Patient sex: F
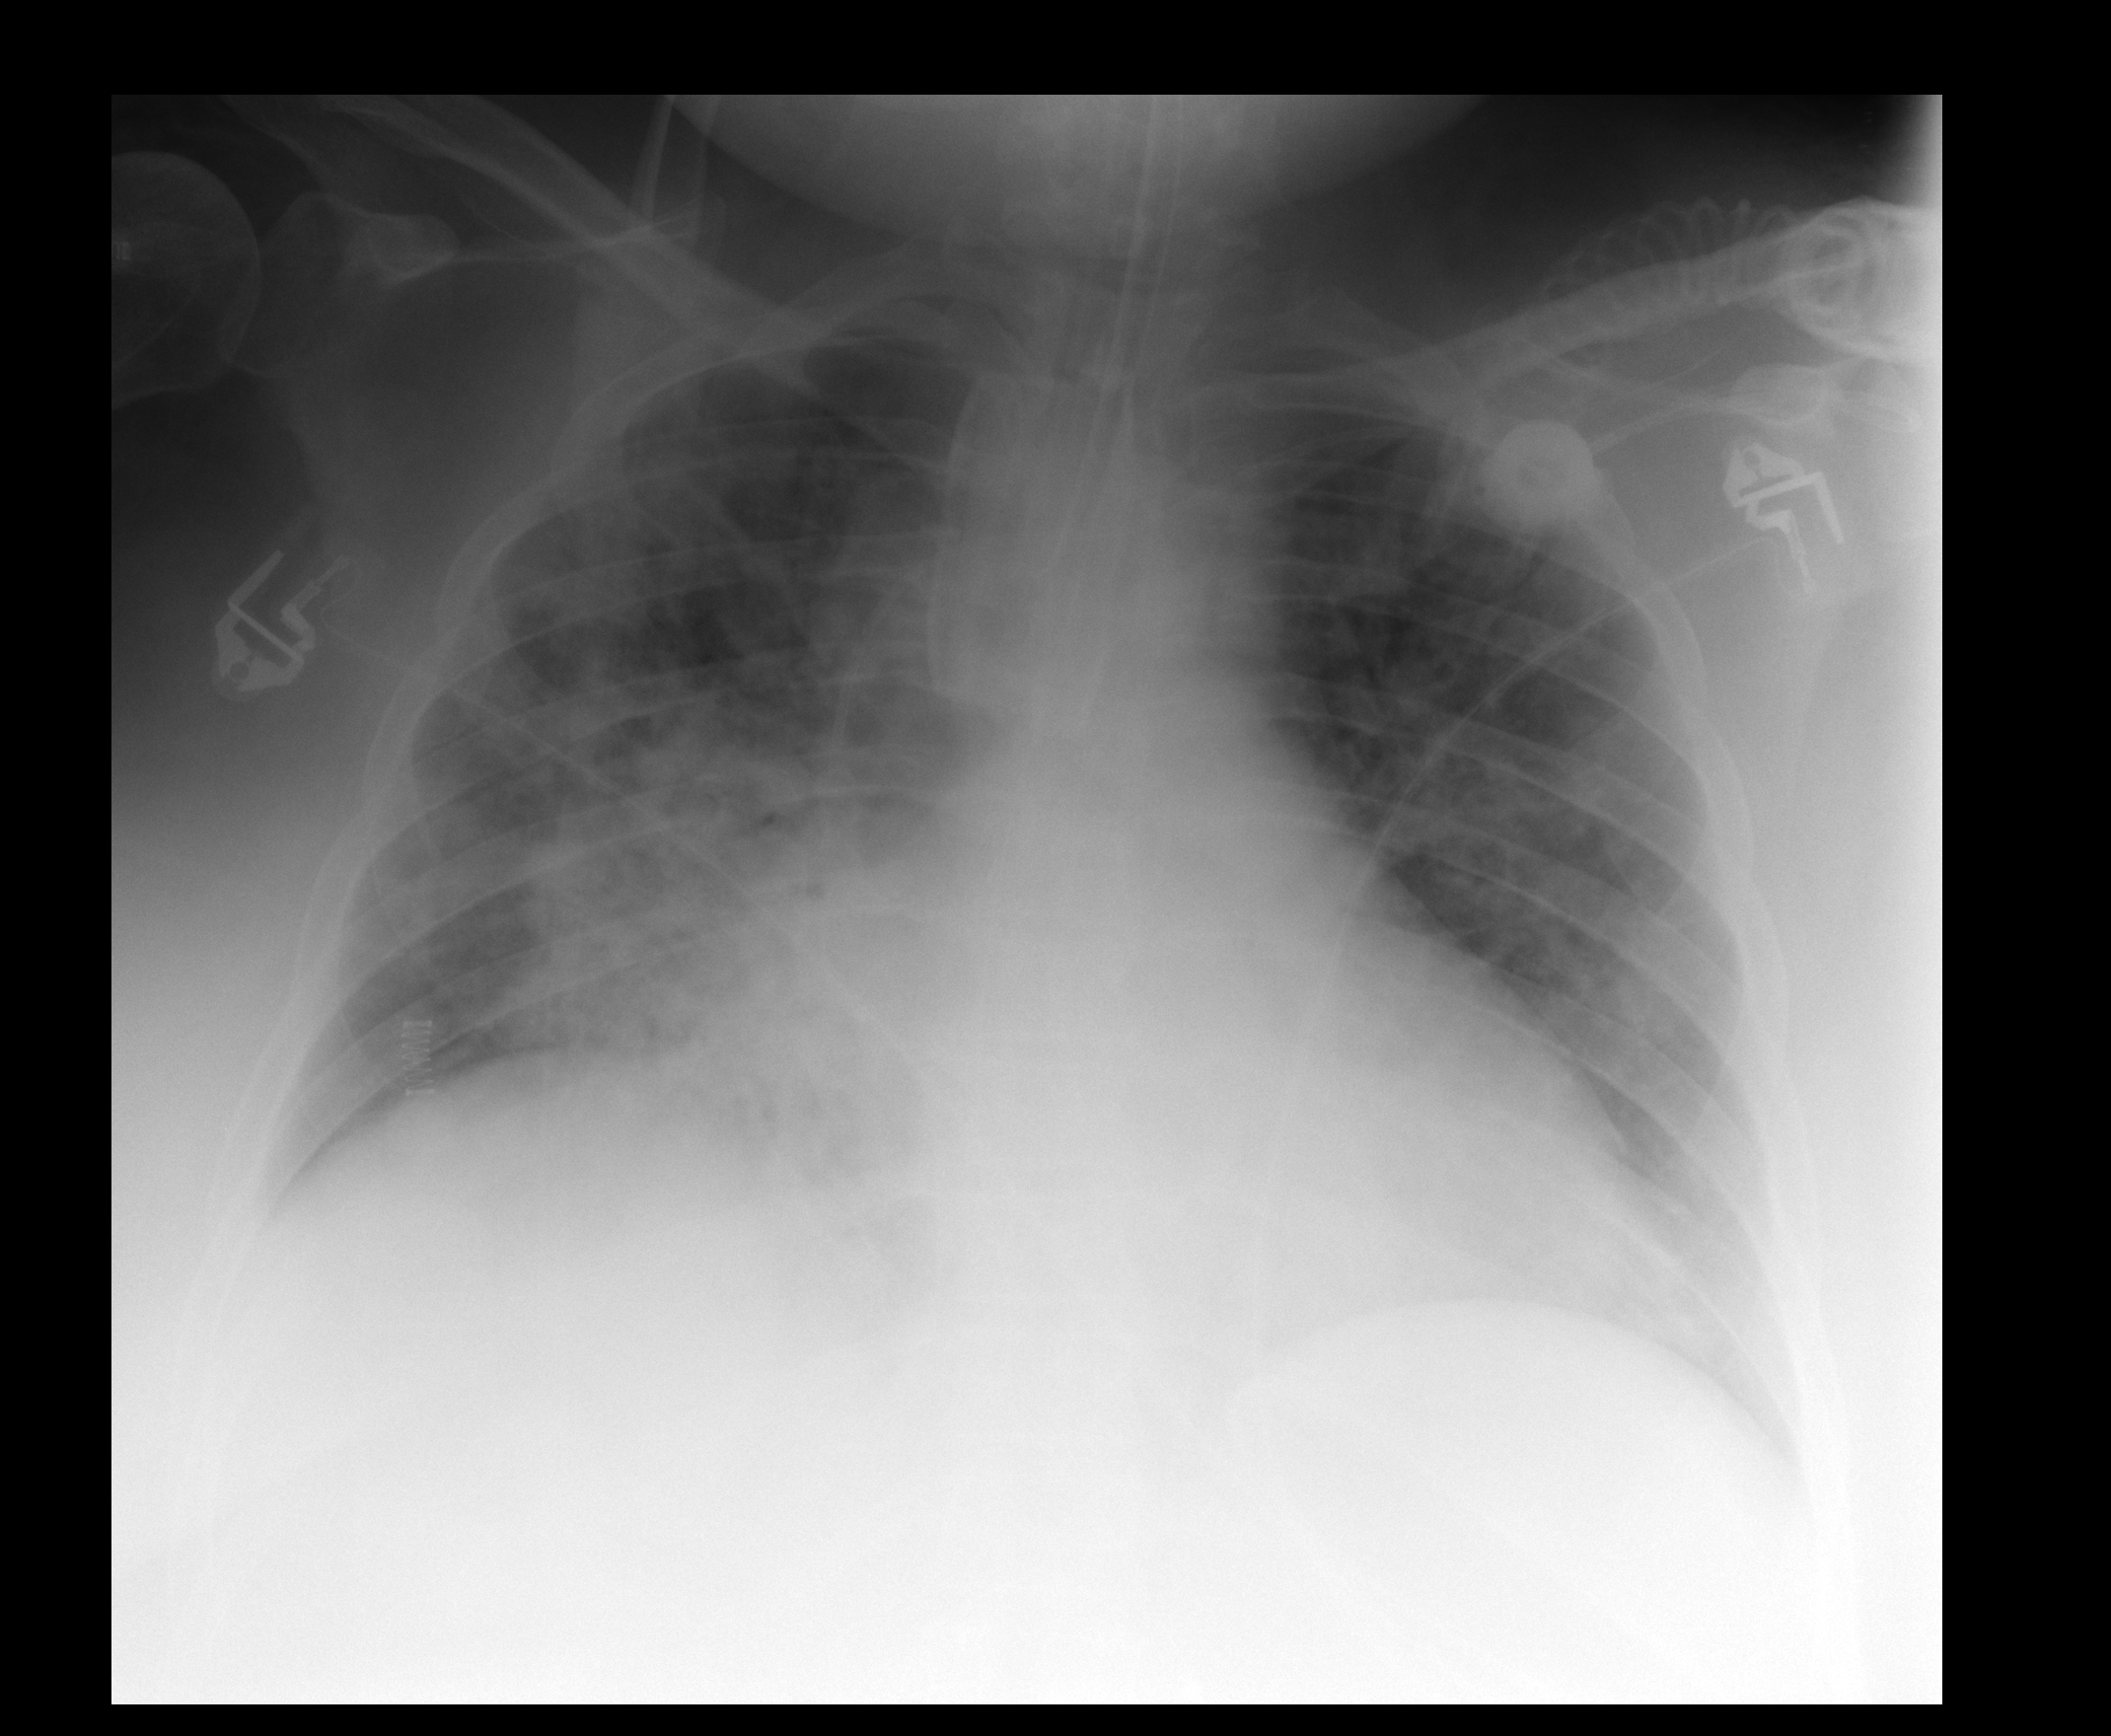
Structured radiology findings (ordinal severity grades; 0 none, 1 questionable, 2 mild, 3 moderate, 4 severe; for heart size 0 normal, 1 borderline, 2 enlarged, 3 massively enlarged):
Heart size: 2
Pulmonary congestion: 2
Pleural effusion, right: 2
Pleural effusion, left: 0
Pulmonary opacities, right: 3
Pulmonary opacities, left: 2
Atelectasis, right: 3
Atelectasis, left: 2